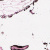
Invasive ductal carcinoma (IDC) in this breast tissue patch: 0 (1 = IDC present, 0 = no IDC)